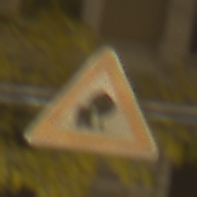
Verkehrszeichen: UnzureichendesLichtraumprofil
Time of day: Night
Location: Outdoor (Urban)
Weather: Clear
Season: NotSpecified
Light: Artificial